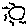
Label: sun